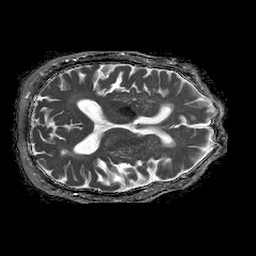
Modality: ADC
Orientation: axial
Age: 72
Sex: male
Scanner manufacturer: philips
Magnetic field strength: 1.5 T
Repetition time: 4.6 s
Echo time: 0.08942 s